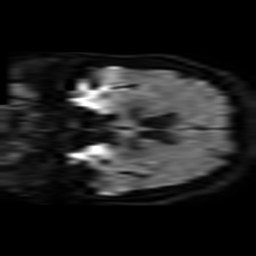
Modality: TRACE
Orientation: coronal
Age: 69
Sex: female
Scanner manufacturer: philips
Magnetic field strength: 3 T
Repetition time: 3.346 s
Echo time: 0.076 s